Field crop: maize
Growth stage: 1
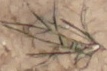
Species: lolium